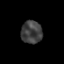
Tissue: prostate
Cell type: T cells
Senescence score: 0.3479
Nuclear area (px): 466
Mean DAPI intensity: 64.695